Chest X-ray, AP view. Patient: 49 years old, sex F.
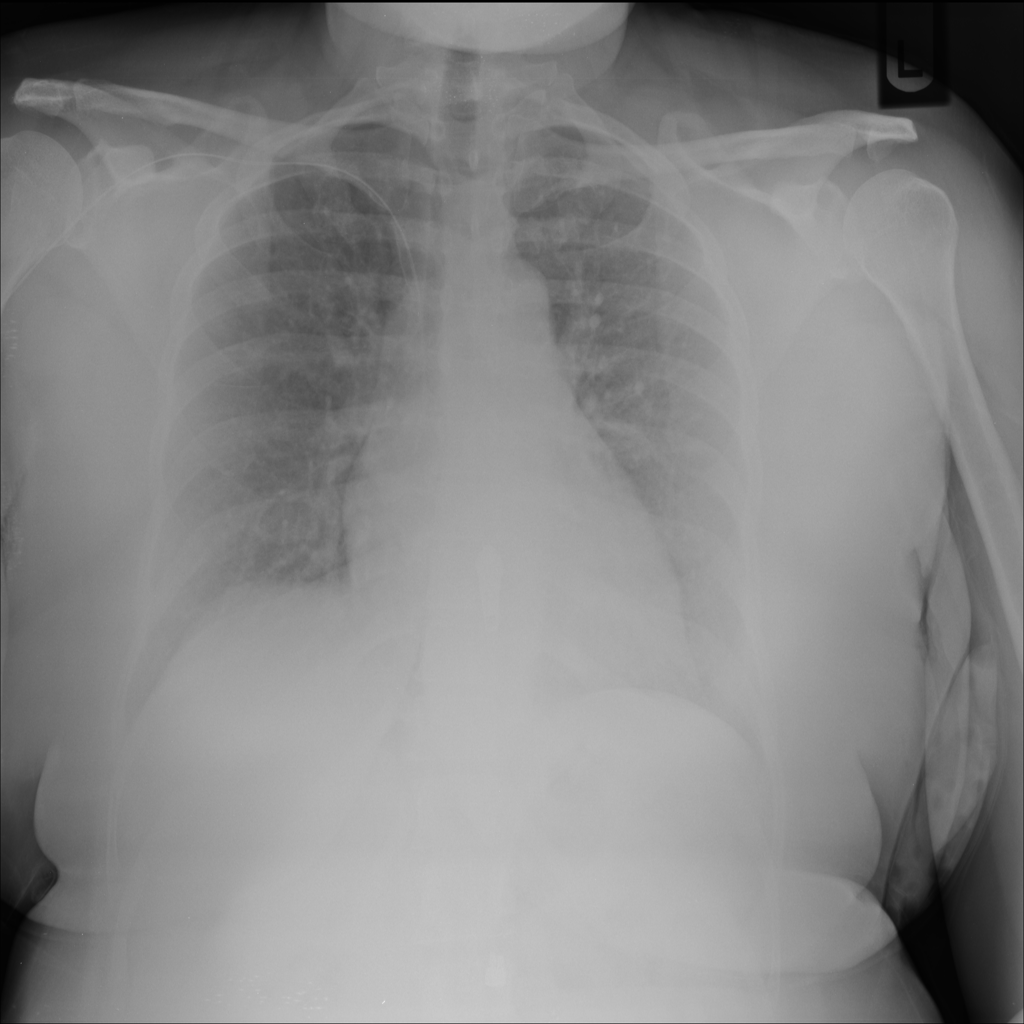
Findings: No Finding